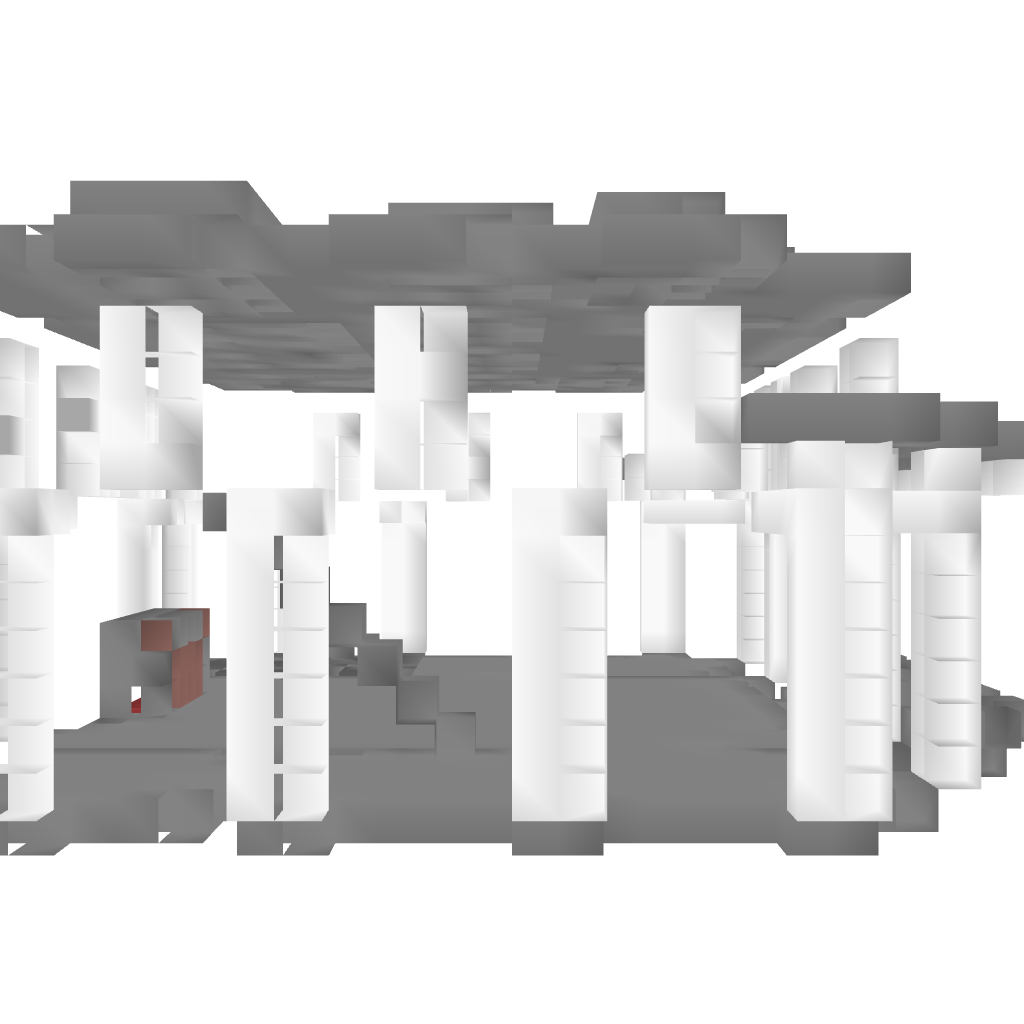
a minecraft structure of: MCSuire's Big House bad low quality